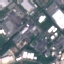
Land use / land cover class: Industrial